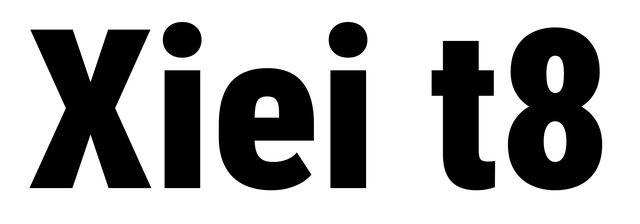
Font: Roboto_Condensed_Black